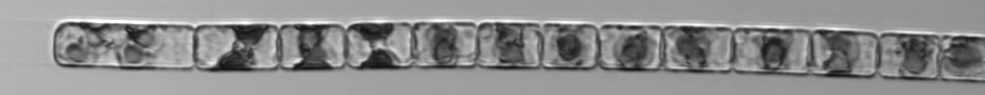
Label: Guinardia_delicatula